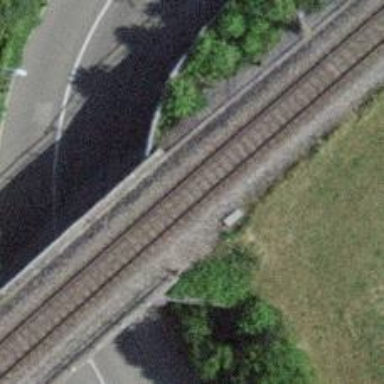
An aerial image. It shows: Single-track railway bridge with electrified contact line.